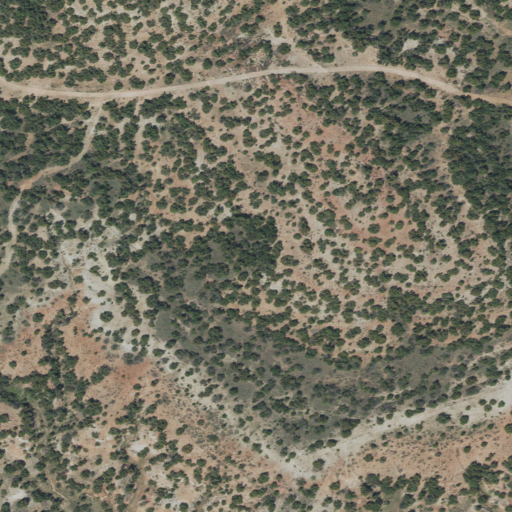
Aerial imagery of mountain in Texas named Medicine Mounds containing only shrub